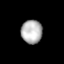
Tissue: lung
Cell type: Endothelial cells
Senescence score: 0.5638
Nuclear area (px): 485
Mean DAPI intensity: 180.14